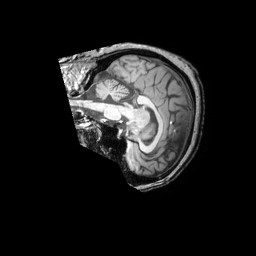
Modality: T1w
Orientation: sagittal
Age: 54
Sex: female
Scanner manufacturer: philips
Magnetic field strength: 3 T
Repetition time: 0.009895 s
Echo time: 0.004605 s